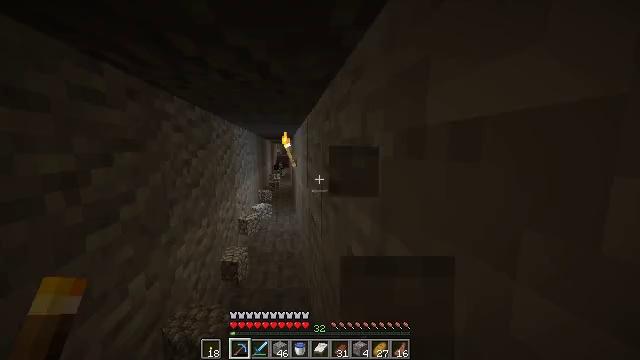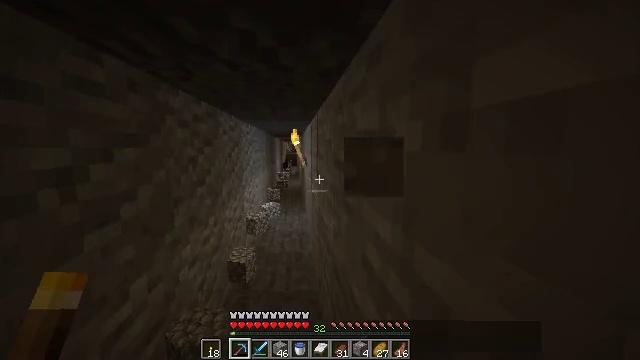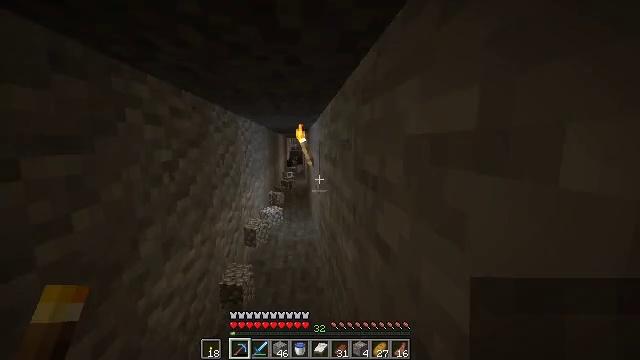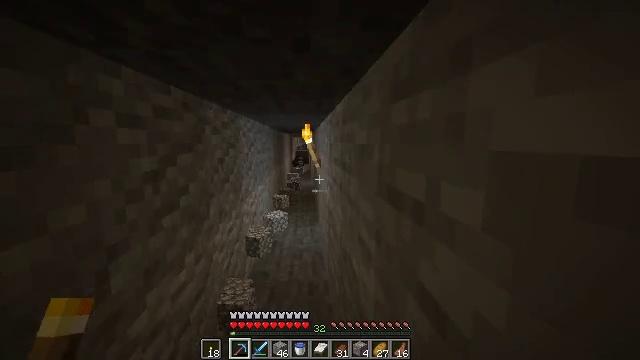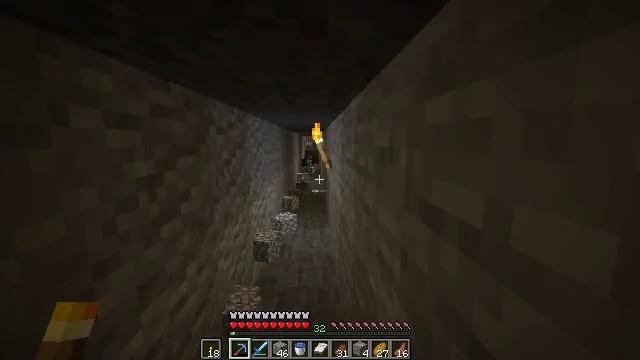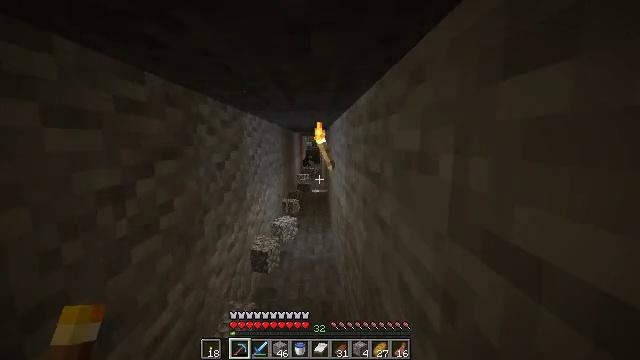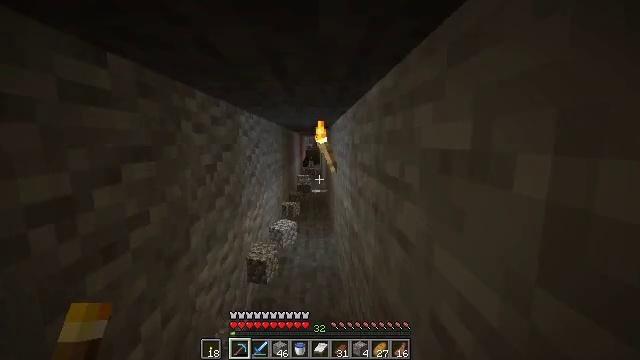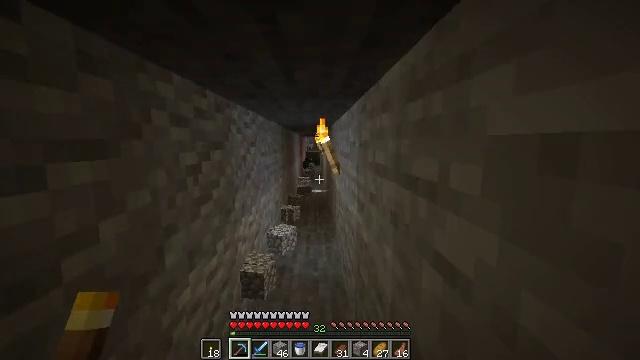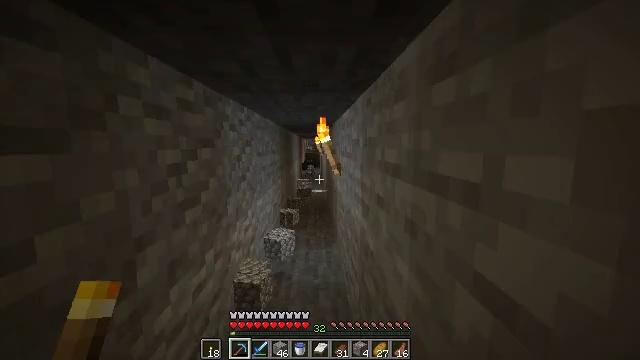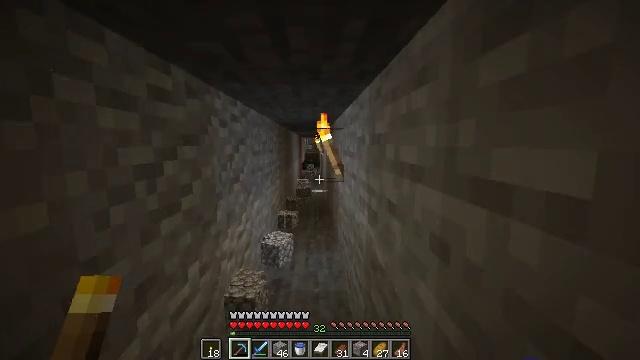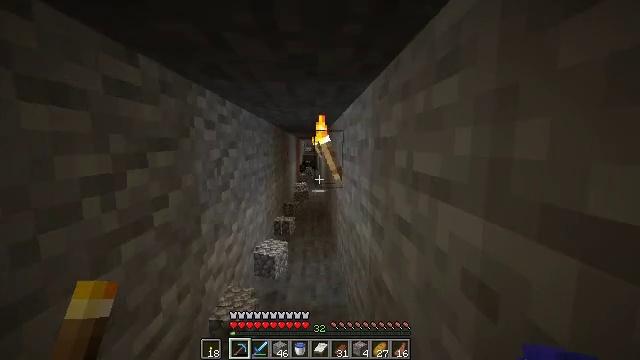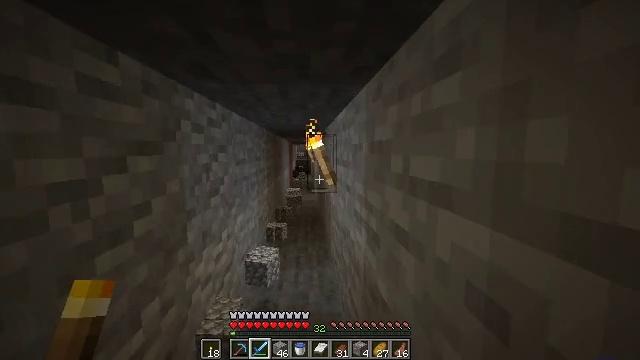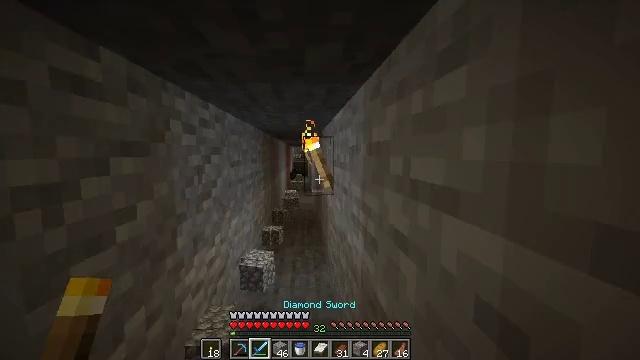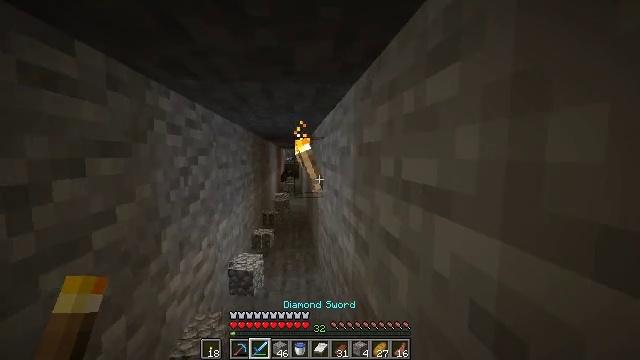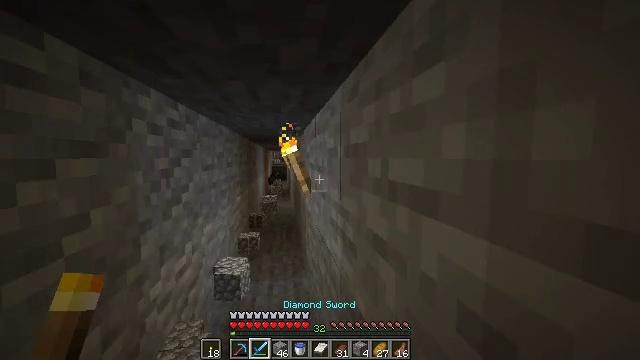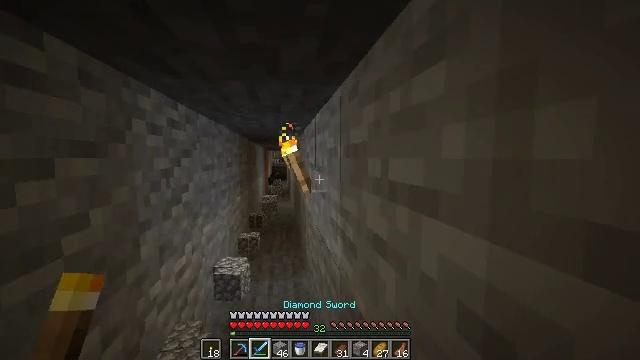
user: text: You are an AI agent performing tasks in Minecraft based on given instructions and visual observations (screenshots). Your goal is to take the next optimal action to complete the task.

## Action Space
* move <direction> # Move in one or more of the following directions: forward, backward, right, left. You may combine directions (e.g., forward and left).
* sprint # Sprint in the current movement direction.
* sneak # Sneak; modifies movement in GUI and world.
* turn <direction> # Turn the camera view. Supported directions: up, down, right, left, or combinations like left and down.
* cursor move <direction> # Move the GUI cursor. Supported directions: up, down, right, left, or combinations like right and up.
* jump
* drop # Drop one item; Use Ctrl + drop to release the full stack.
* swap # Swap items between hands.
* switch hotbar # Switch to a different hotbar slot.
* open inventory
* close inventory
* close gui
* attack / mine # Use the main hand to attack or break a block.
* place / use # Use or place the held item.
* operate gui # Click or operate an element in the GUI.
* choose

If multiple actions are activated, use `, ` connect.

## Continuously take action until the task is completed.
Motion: motion action
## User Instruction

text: Left click to collect the wall torch.
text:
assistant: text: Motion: move forward, sprint, turn left
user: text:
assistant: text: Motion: move forward, sprint, turn left
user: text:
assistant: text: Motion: move forward, sprint, turn left
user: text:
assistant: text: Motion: move forward, sprint, turn left
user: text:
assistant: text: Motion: move forward, sprint
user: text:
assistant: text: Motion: move forward, sprint
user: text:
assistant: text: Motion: move forward, sprint
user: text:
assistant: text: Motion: move forward, sprint
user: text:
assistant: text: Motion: move forward, sprint
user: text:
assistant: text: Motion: sprint
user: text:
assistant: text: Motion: sprint, turn right and up, switch to hotbar 2
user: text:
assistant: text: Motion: sprint, switch to hotbar 2
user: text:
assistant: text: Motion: sprint, turn right, switch to hotbar 2
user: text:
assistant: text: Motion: sprint, turn right, switch to hotbar 2
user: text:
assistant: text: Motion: sprint
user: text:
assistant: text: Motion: move forward, sprint
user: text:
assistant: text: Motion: move forward, sprint
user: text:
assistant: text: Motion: move forward, sprint, turn left
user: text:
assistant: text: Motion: move forward, sprint, turn left
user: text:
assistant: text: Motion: move forward, sprint
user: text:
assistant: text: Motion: move forward, sprint
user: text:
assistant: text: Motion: move forward, sprint
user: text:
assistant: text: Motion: move forward, sprint
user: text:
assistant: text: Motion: move forward
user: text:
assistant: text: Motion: move forward, attack / mine
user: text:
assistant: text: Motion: move forward, attack / mine
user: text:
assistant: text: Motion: move forward, attack / mine
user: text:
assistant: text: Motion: move forward, attack / mine
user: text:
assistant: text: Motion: move forward
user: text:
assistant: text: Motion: move forward, turn left